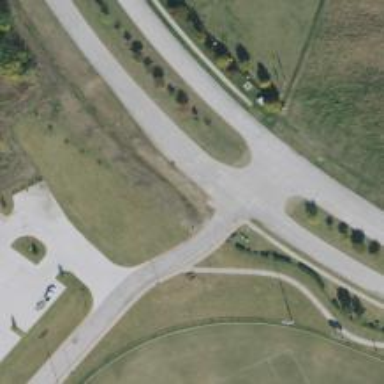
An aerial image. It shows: Tertiary link road.